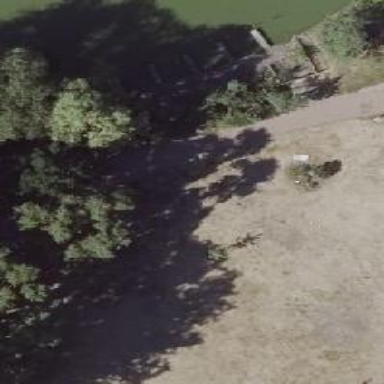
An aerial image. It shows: Deciduous broadleaved tree in park.